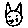
Label: cat